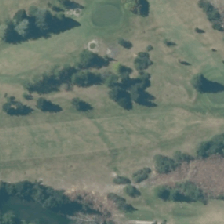
Land cover: urban_parkland